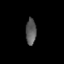
Tissue: skin
Cell type: Others
Senescence score: 0.6841
Nuclear area (px): 269
Mean DAPI intensity: 89.216